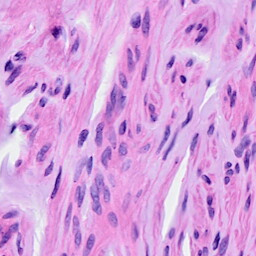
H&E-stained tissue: Ovarian